Interaction volume radius: 10 \u00c5
Interaction volume height: 10 \u00c5
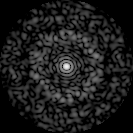
Disorder parameter: 0.8573